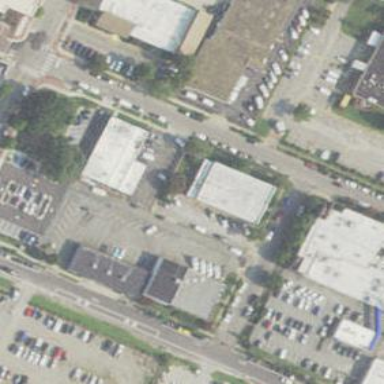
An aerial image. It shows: Social center.